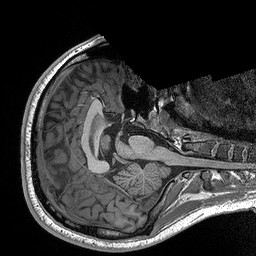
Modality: T1w
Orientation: axial
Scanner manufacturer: siemens
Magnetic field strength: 3 T
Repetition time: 2.3 s